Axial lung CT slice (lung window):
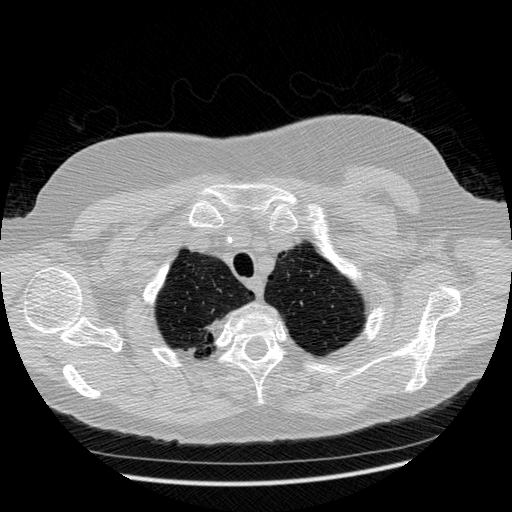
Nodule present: no